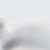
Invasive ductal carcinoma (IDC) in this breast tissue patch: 0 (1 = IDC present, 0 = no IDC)